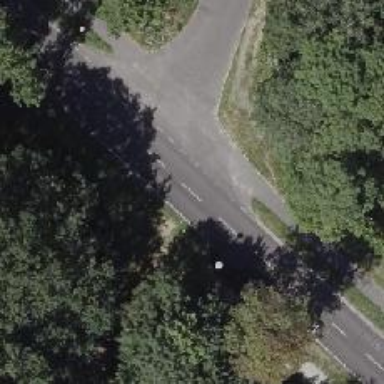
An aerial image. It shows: Asphalt footway.